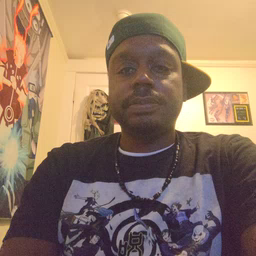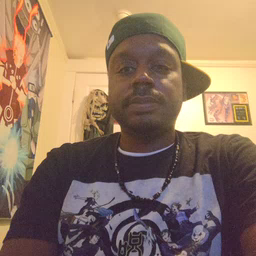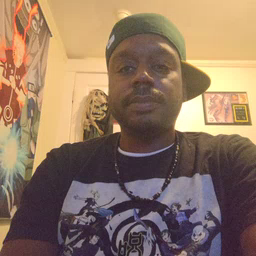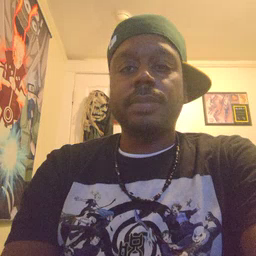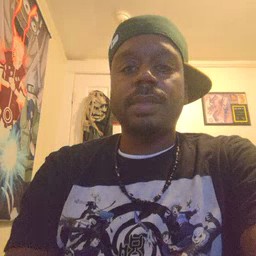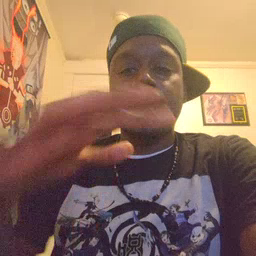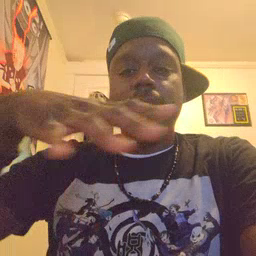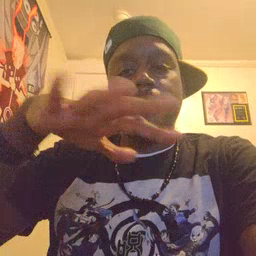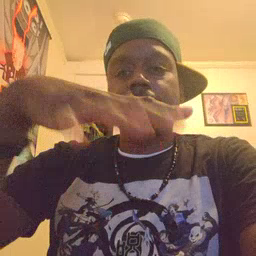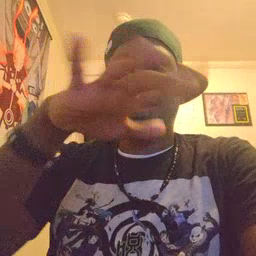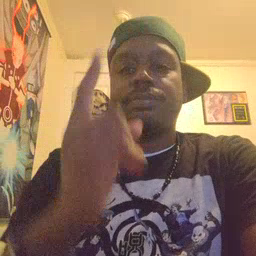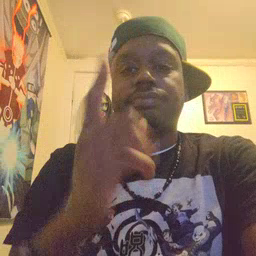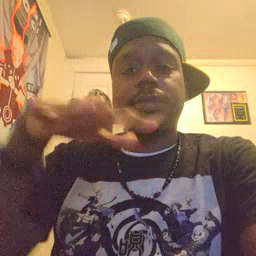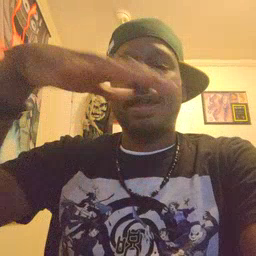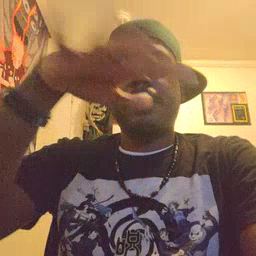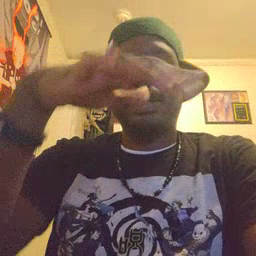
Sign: helicopter